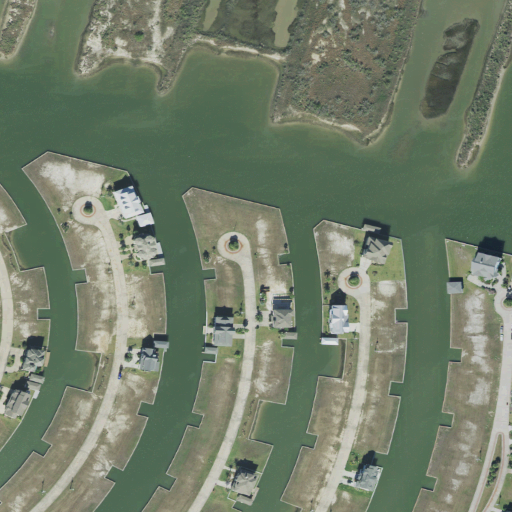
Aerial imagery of island in Texas named Flamingo Isles containing high intensity development, open water, barren land, medium intensity development, low intensity development, open development, and herbaceous wetlands